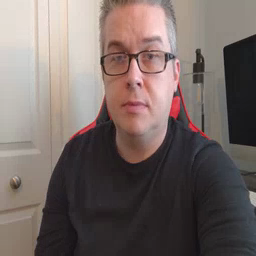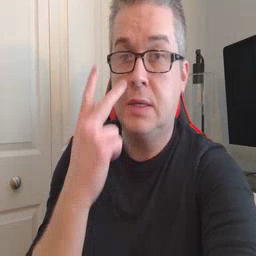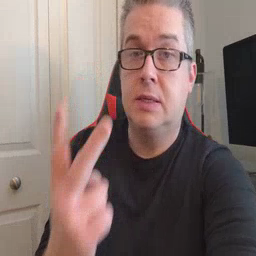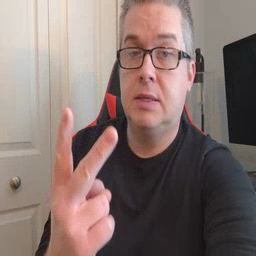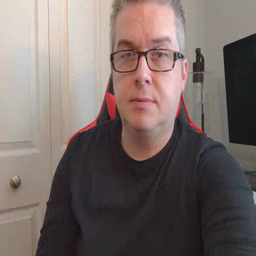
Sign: see